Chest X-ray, PA view. Patient: 30 years old, sex M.
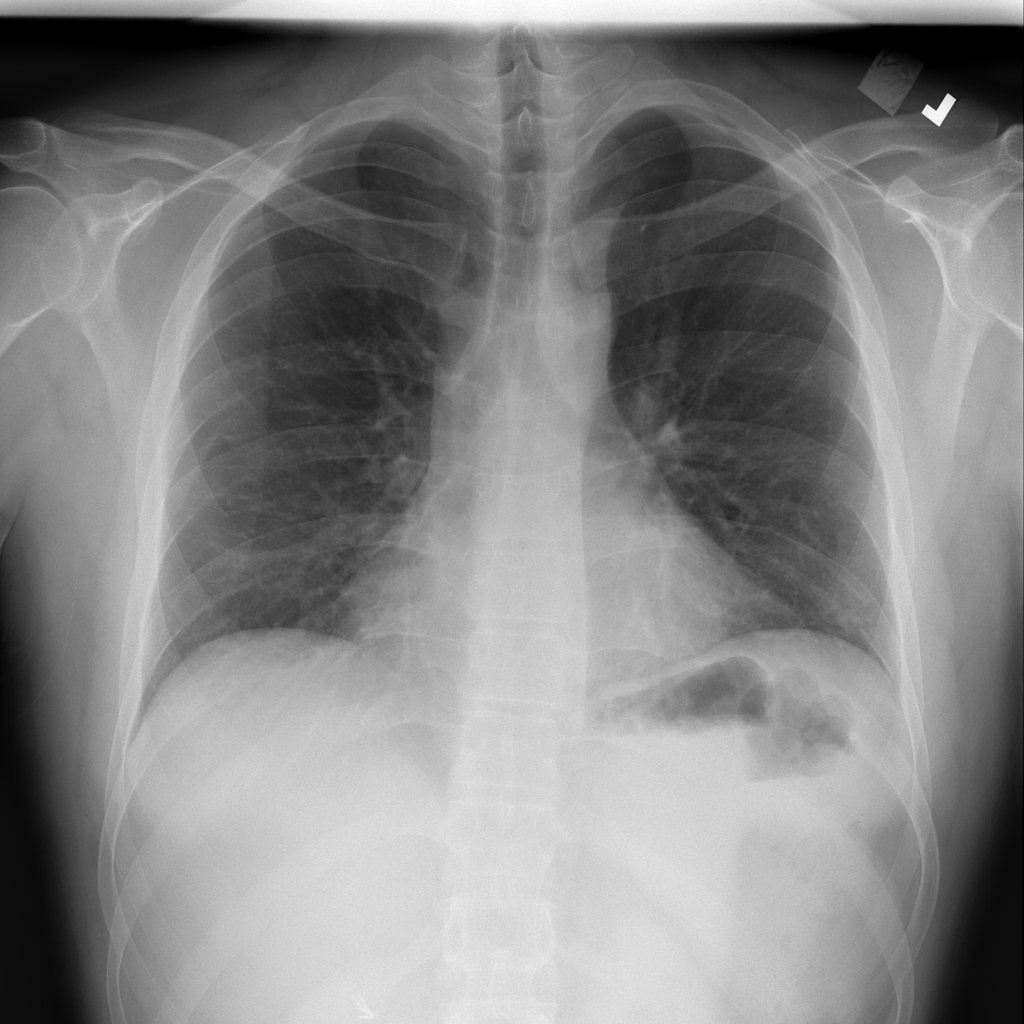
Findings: No Finding